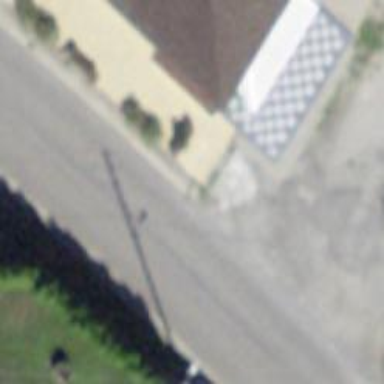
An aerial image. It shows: Bus stop with platform for public transport.